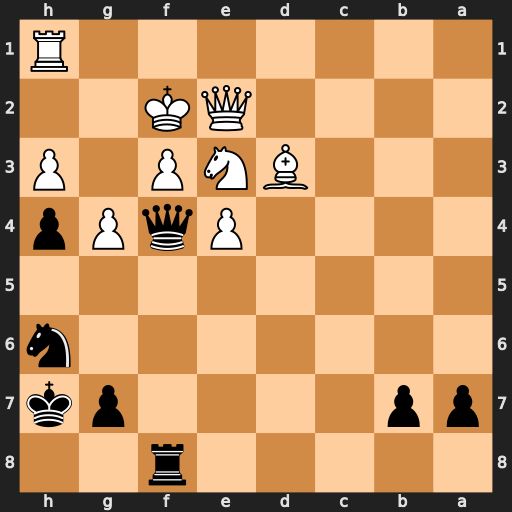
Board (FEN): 5r2/pp4pk/7n/8/4PqPp/3BNP1P/4QK2/7R
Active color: b
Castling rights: -
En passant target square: -
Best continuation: Qg3+ Kf1 Rxf3+ Qxf3 Qxf3+